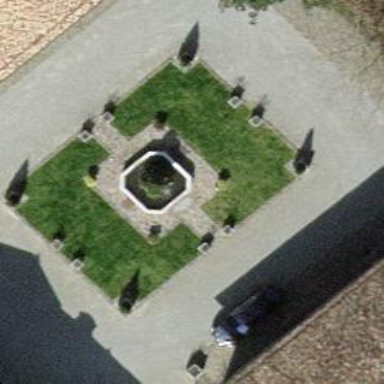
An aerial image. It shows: Beautiful fountain.